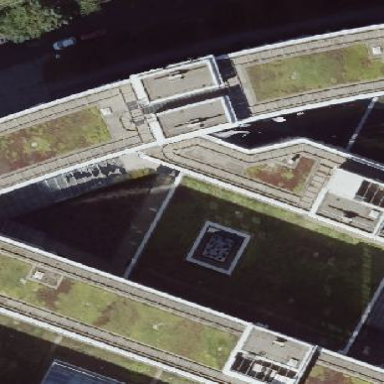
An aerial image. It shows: Office building with flat roof.